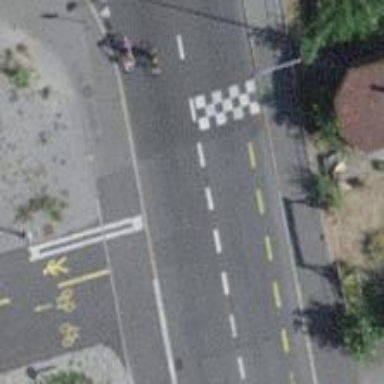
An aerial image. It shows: Uncontrolled zebra crossing with marked island on the road.